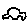
Label: car